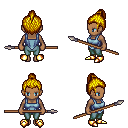
a pixel art fantasy rpg character, female body template, human, dark skin, blue vest, teal pants, blonde short topknot hairstyle, gold boots, spear, four views (front, back, left, right), 2x2 character sprite sheet, small pixel art, hard edges, no anti-aliasing